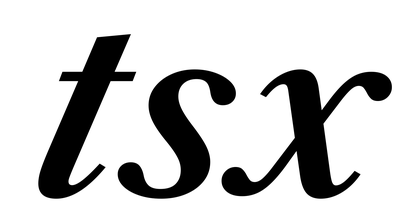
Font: LibreCaslonText-Italic_SemiBold_Italic